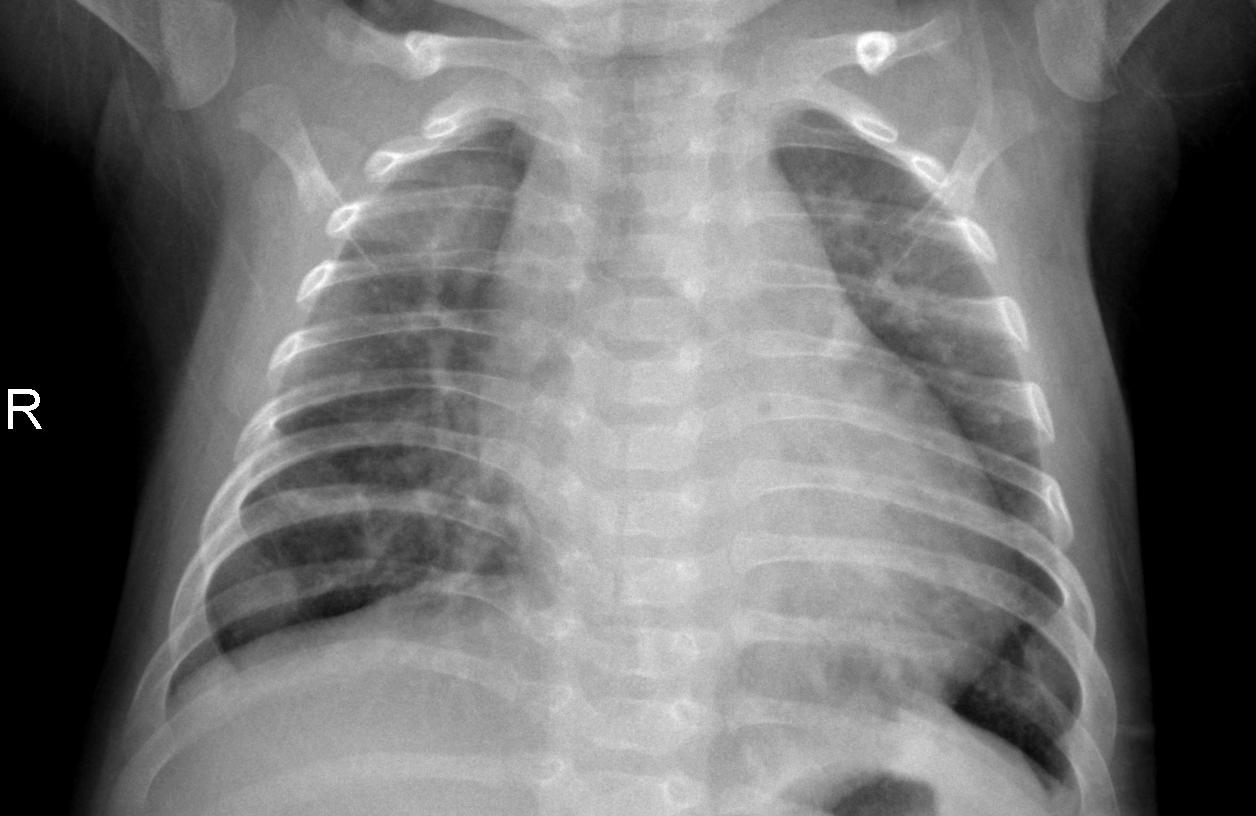
Diagnosis: PNEUMONIA